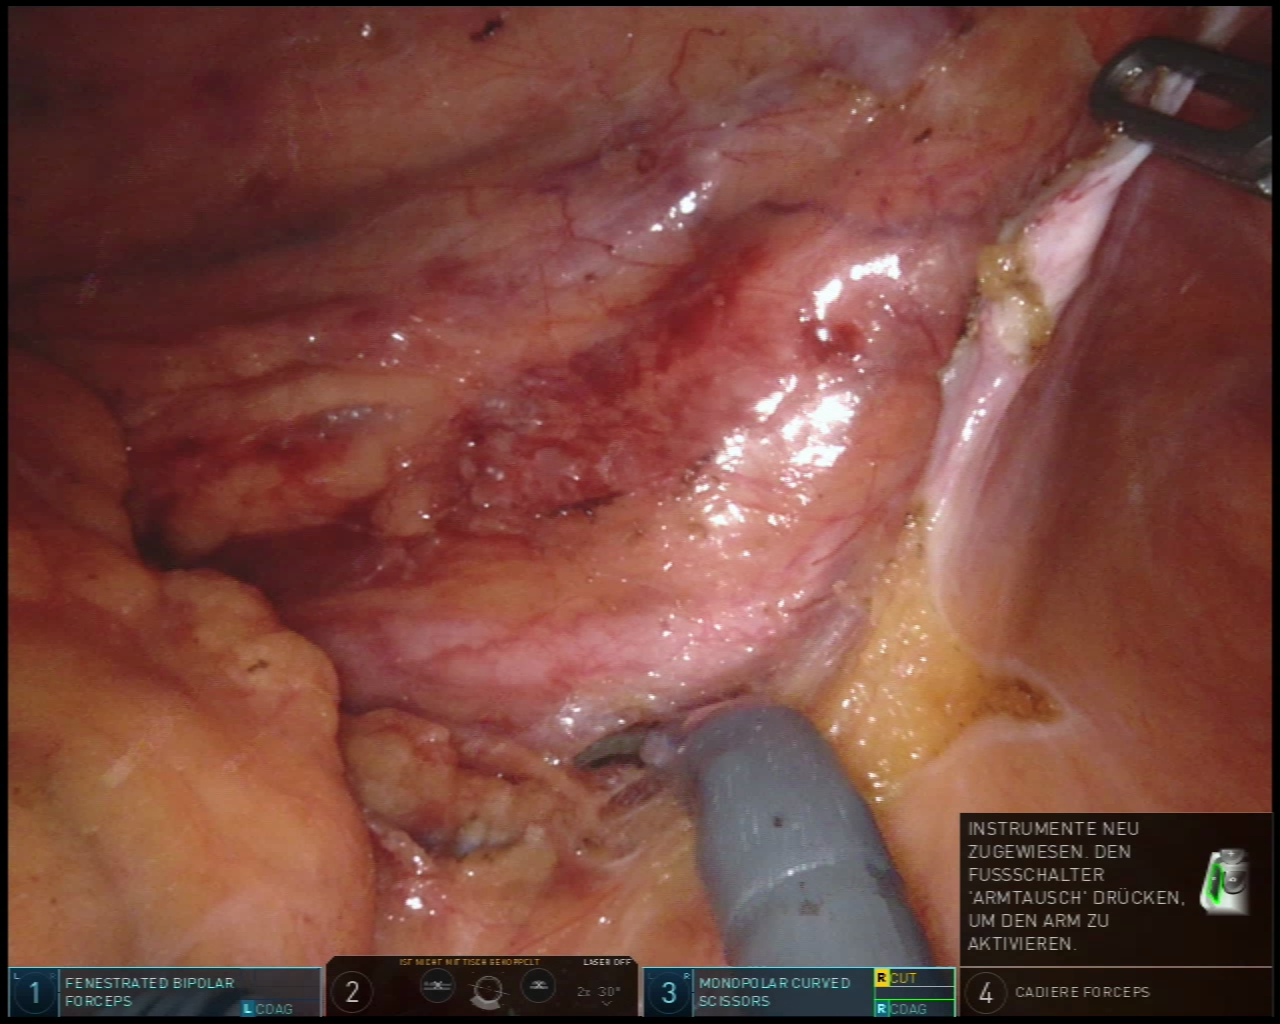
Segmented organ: ureter
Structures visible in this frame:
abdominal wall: yes
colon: no
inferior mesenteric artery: no
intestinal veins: no
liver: no
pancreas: no
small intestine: no
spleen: no
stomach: no
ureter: yes
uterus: no
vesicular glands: no